Question: I am trying to set an image, as seen on the example that the Gx documentation provides ("Matrix Class" article):
<URL>,
Can't find the property... Can you please help?

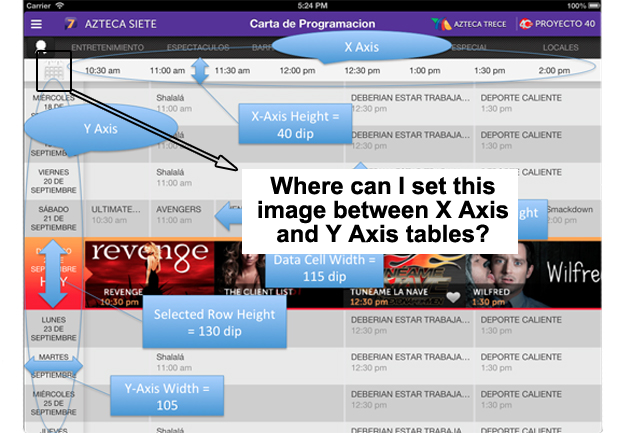
Answer: The control does not have a property for that, i think that this image was placed there using a <URL>.
With the canvas control you will be able to overlay controls. In order to achieve this you could put the grid and the image inside a canvas and set the *ZOrder property of the grid lower than the z order of the image.
Width and Height properties of the grid must be 100%, and the position of the image over the grid comes from the values of the Left and Top properties.
*it specifies the stack order of a control.